Field crop: maize
Growth stage: 2
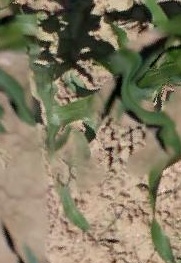
Species: maize